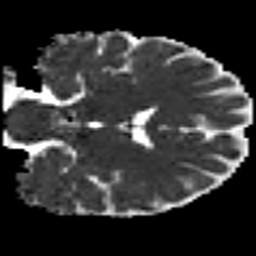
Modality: MD
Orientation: coronal
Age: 40
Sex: male
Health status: ill
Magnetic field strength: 3 T
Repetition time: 8.4 s
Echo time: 0.0926 s